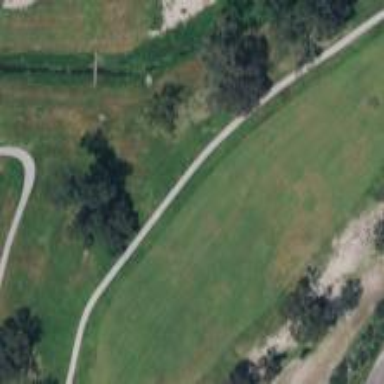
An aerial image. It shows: Grassy area designated as golf fairway.